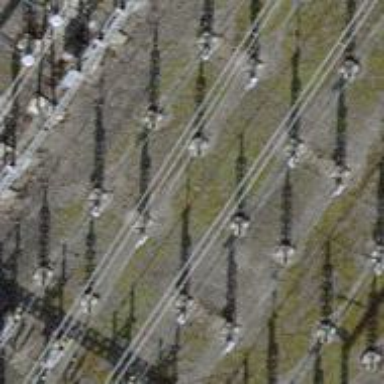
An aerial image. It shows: Busbar power line.